Question: Does anyone know where I can find the google maps location marker resource (seen below) from the iphone native API? I'd like to use in my JS API-3 application..

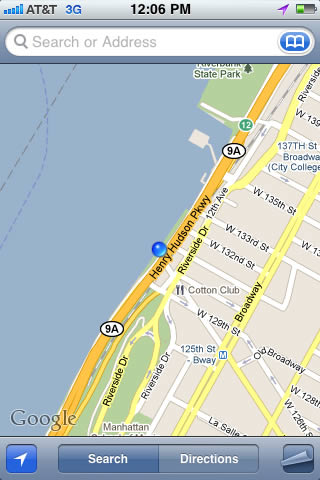
Answer: I found <URL> which looks extremely similiar. I suspect the actual blue icon is an Apple thing.